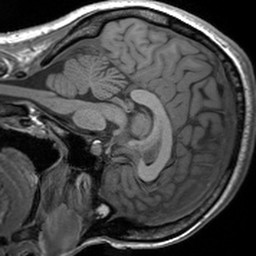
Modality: T1w
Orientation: sagittal
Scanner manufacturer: siemens
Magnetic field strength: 3 T
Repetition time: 1.54 s
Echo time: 0.00234 s